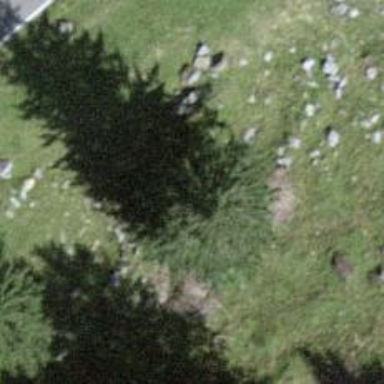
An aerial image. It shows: Evergreen needle-leaved tree.